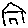
Label: house